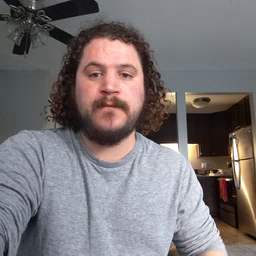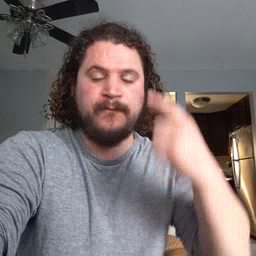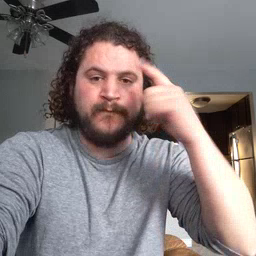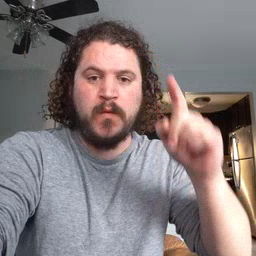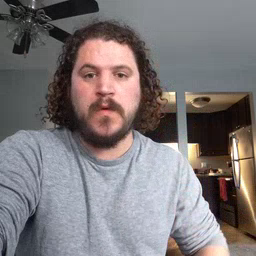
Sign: for